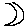
Label: moon